Question: I am trying to compile a piece of Code at Runtime with the VBCodeProvider class.
It works great with one exception. I can't access any members of the System.Drawing
Namespace.
I do an "Imports System.Drawing" at the beginning of the code which does
compile without an error (so I guess the reference is there alright) but when I try
to define for example a graphics object with "Dim g as Graphics" or "Dim g as System.Drawing.Graphics" I get an exception on compilation: '{[...] error BC30002: Der Typ "Graphics" ist nicht definiert. (The type Graphics is not defined)}'
When I try to add the System.Drawing.dll to the ReferencedAssemblies of the CompilerOptions then I get a whole bunch of other compilation errors so I guess that's not the solution.
I don't really get why this problem is there. For example in the same code I use members of System.Math which work.
Does anyone have an idea or tip for me of what I may be doing wrong?
Thank you in advance.
Jens
edit due to lack of reputation:
Thank you for your help. Typical thing: You try and search for over an hour, then you ask here and 10 minutes later you find the solution yourself:
The problem was with how I referenced the system.drawing.dll in the compileroptions. I did use an absolute path "C:\Program Files (x86)\Reference Assemblies\Microsoft\Framework.NETFramework4.0\System.Drawing.dll" and that gave me 19 exceptions in some code I did not even write myself.!

What worked was to use a relative path. e.g.
PM.ReferencedAssemblies.Add("System.Drawing.dll")
I don't know what the real difference is, but at least this works. :-)
Thank you very much for your help!
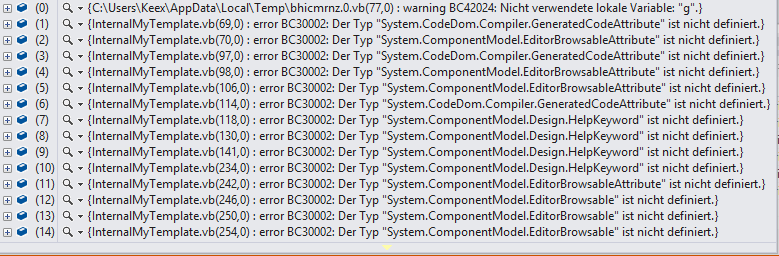
Answer: Typical thing: You try and search for over an hour, then you ask here and 10 minutes later you find the solution yourself:
The problem was with how I referenced the system.drawing.dll in the compileroptions. I did use an absolute path 'C:\Program Files (x86)\Reference Assemblies\Microsoft\Framework\.NETFramework4.0\System.Drawing.dll' and that gave me 19 exceptions in some code I did not even write myself.

What worked was to use a relative path. e.g.
'''
PM.ReferencedAssemblies.Add("System.Drawing.dll")
'''
I don't know what the real difference is, but at least this works.